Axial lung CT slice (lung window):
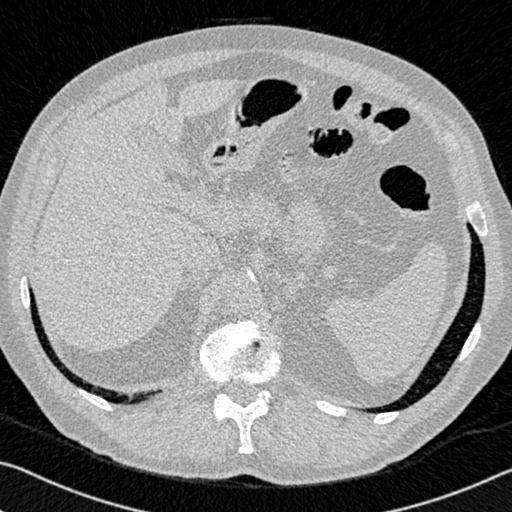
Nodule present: no